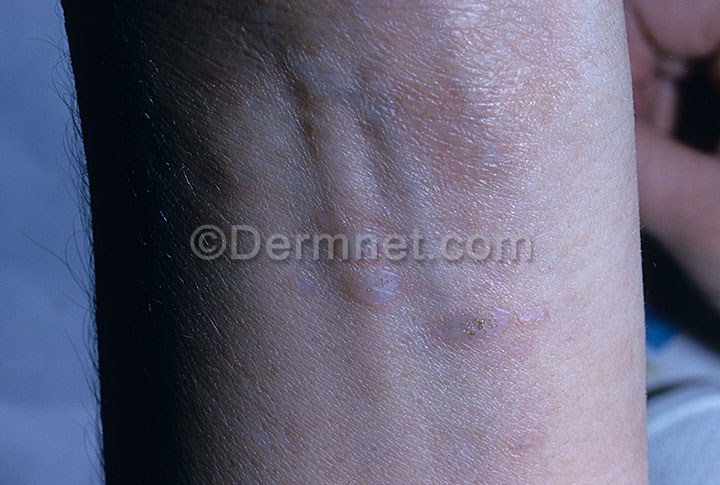
Disease: Psoriasis pictures Lichen Planus and related diseases